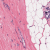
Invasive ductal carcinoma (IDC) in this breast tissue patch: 0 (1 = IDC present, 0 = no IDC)